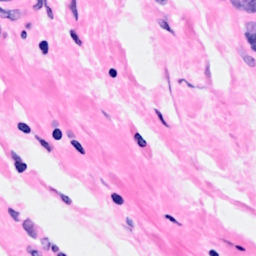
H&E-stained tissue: Breast